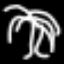
Label: palm tree